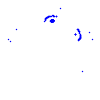
Particle: electron